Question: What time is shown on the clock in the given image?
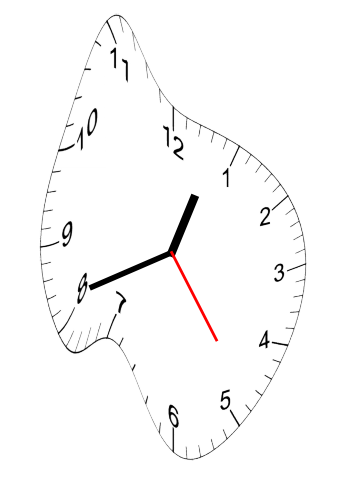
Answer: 12:41:24